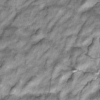
Label: not_dusty